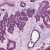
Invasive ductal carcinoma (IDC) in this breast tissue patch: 1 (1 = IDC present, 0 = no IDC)